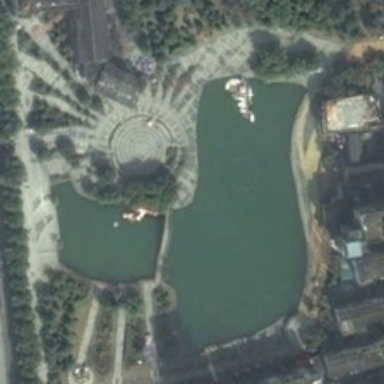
Many green trees and some buildings are around a pond in a park near a road .